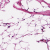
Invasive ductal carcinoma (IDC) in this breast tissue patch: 0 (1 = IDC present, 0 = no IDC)